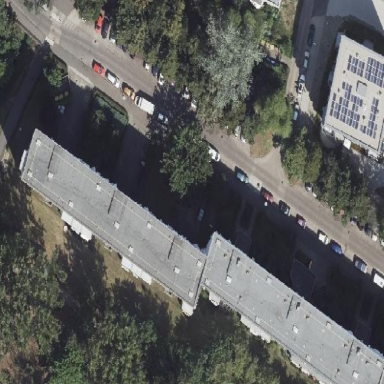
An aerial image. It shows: Building part with flat roof.